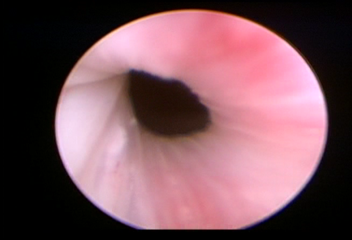
Modality: WLC
Class: Normal mucosa
Bladder cancer association: No